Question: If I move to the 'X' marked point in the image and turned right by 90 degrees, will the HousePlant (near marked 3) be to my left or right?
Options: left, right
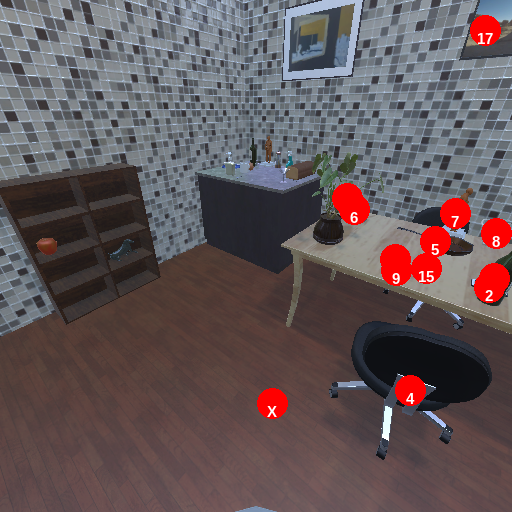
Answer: left